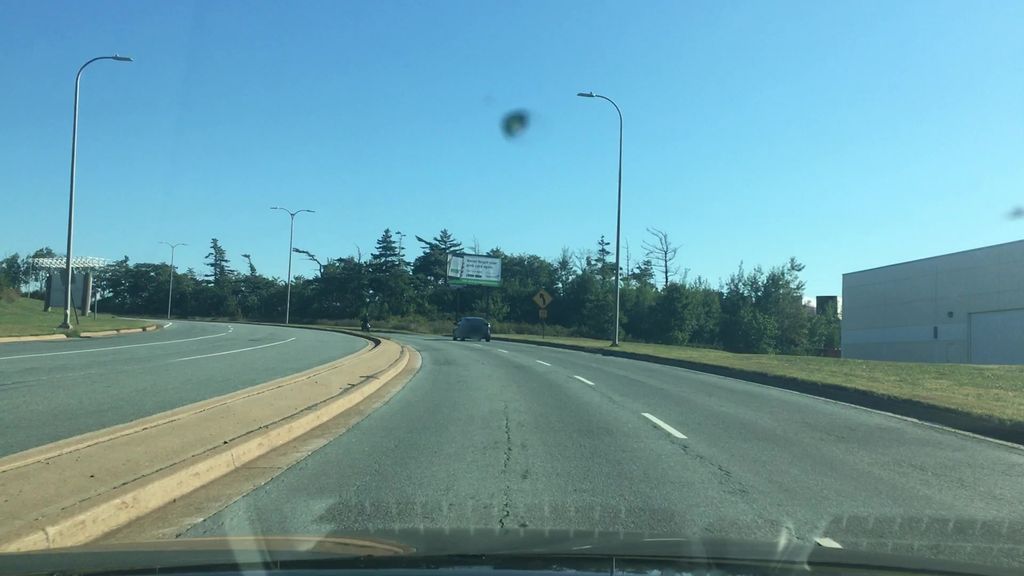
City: halifax